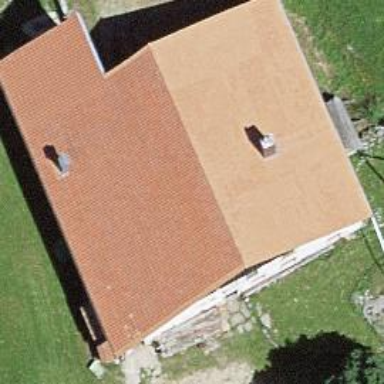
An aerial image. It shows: Farm building.